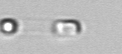
Label: Skeletonema